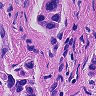
Metastatic tissue present: yes